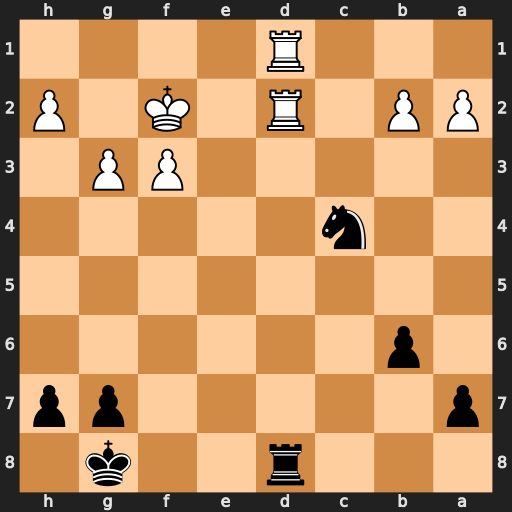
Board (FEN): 3r2k1/p5pp/1p6/8/2n5/5PP1/PP1R1K1P/3R4
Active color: b
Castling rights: -
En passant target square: -
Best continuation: Rxd2+ Rxd2 Nxd2